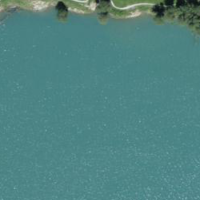
EUNIS habitat code: 48
Species observed at this site:
Motacilla alba